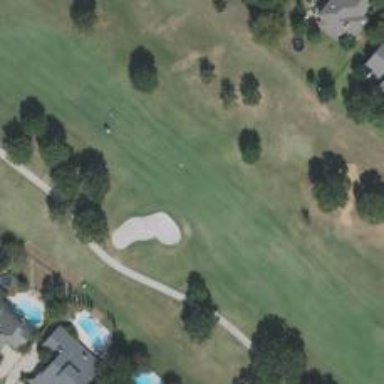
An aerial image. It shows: Golf hole.